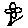
Label: flower